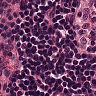
Metastatic tissue present: no